Question: I am trying to search for :
'''
"You must Sign this docmuent."
'''

But VS claims it Cannot be found(in my search I specify entire solution)
But that string is in my code:
'''
if (txtSigString.Text.Trim() == "")
{
s5ValidationMessage += "You must Sign this docmuent.";
}
'''
Is this a known issue?
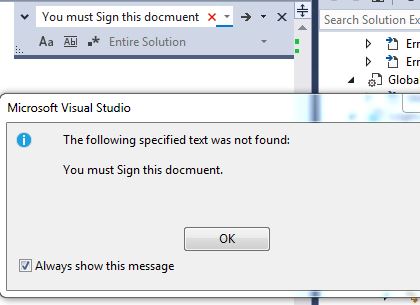
Answer: You can try to see if you are not using another language character in your text. we had some issue with it trying to understand why MS Access can not sort correctly a field column. After some headache we saw that there were some Russian characters in many field. There are some letters that are present in English and other languages so someone can forget to switch the keyboard language while typing !